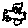
Label: car